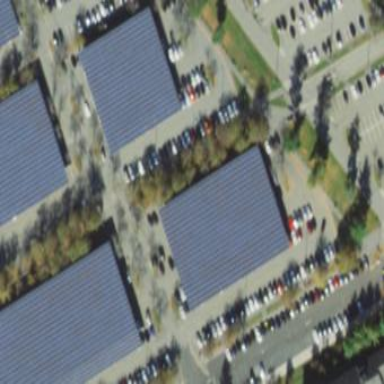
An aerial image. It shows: Solar photovoltaic panel generator on the roof of building.